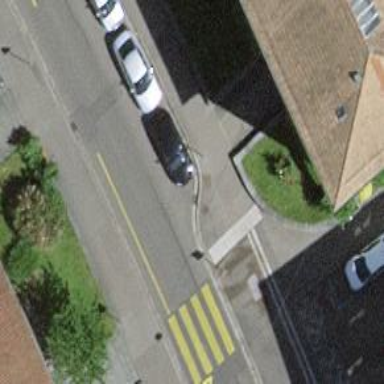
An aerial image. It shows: Kerb serving as barrier.